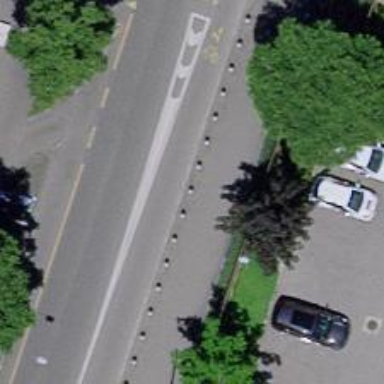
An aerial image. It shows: Bollard.